Question: Does anyone know if there is a tool that will take an image (.png, .gif, etc) and output the gradient that the image contains?
I really want to recreate this image  in css. Looks like a mix of linear and radial gradients and is beyond my css skills
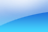
Answer: Get started with this tool
<URL>
You can get this far with that tool:
'''
-webkit-gradient(
linear,
left bottom,
left top,
color-stop(0, rgb(68,214,254)),
color-stop(0.49, rgb(53,150,230)),
color-stop(0.51, rgb(123,180,236)),
color-stop(1, rgb(255,255,255))
)
-moz-linear-gradient(
center bottom,
rgb(68,214,254) 0%,
rgb(53,150,230) 49%,
rgb(123,180,236) 51%,
rgb(255,255,255) 100%
)
'''
Then make it radial, mozilla only here
'''
-moz-radial-gradient(right bottom,
ellipse,
#44D6FE 0%,
#3596E6 49%,
#7BB4EC 51%,
#FFFFFF 100%) repeat scroll 0 0 transparent
'''
and here is an image of what it looks like